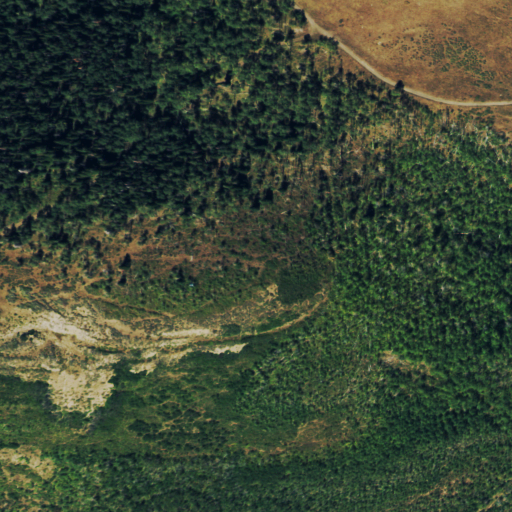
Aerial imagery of mountain in Colorado named Uranium Peak containing deciduous forest, shrub, and mixed forest